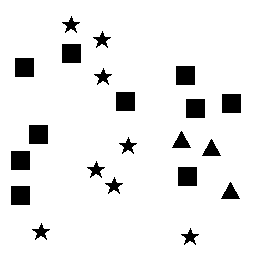
Squares: 10
Triangles: 3
Stars: 8
Total shapes: 21